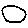
Label: circle